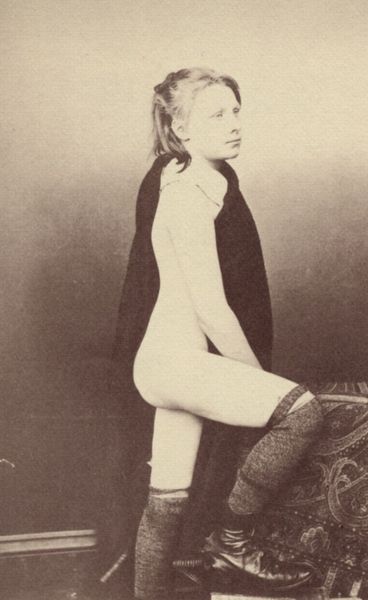
Titel: Ein Mädchen mit Lordosis versteckt fast vollständig die Symptome ihrer Krankheit
Künstler: Thomas John Barnardo
Schlagwörter: akt, dunkel, gemälde, haut, held, nackt, schatten, umhang, weiß, mädchen, braun, busen, frankreich, frau, frisur, grau, haar, hell, hintergrund, kleid, licht, mund, nase, paris, profil, raum, rücken, schwarz, stuhl, zimmer, blick, dame, schal, tuch, muster, ornament, teppich, blond, jung, wand, arm, augen, gesicht, mensch, sockel, stehen, bildnis, innenraum, möbel, portrait, porträt, schlank, boden, auge, haare, kostüm, mantel, pose, sessel, stehend, decke, kind, person, prostituierte, locken, ohren, poträt, schulter, kinder, beine, bein, brüste, gesäß, hintern, sofa, leiste, modell, sitz, schuhe, studie, klein, vergilbt, farblos, sepia, kissen, jugendstil, polster, weiblich, ernst, foulard, homme, manteau, neutre, atelier, bett, stufe, überwurf, socken, strumpf, halbnackt, couch, erotik, erotisch, knie, waden, foto, fotografie, photographie, lolita, strümpfe, stümpfe, corps, nacktheit, bedeckt, nakt, schwarz weiss, blanc, noir, tete, seite, jacken, wei0, stiefel, schuh, kurz, photo, jüngling, angewinkelt, leder, schnürschuhe, kniestrümpfe, orientteppich, femme, cape, stulpen, verdeckt, fotographie, jun, blonde, schwar, profilansicht, studio, delacroix, enfant, fille, fauteuil, paisley, wan, schwarz/weiss, lederstiefel, stifel, nue, strumpfband, daguerrotypie, jeune fille, visage, nadar, strumpfhalter, aktmodell, heldin, drap, pied, fotomodell, bras, noir et blanc, bodenleiste, trois quart, noire, epaules, pornografie, pin up, schiele, bas, jambe, atelier nadar, chaussure, chaussettes, fußleiste, august sander, strumpfbänder, fesse, fesses, hochgestellt, chaussures, herrenmantel, serpia, regard, aare, akt-foto, akt-fotografie, fotografiel, fua, kinderakt, kniesocken, manray, mollet, stiefelette, stumfilm, érotisme, lederschuhe, trois quarts, po, nu, hitler?, daguerrotopie, vieu, blanches, daguéréotype, dagréotype, bildnis sepia, fauteil, tabouret, phographie, chaussette, pince, peid, guêtres, plinthe, chausettes, photograph, chausette, en face, masculin, porn, noire et blanc, bottine, unhabg